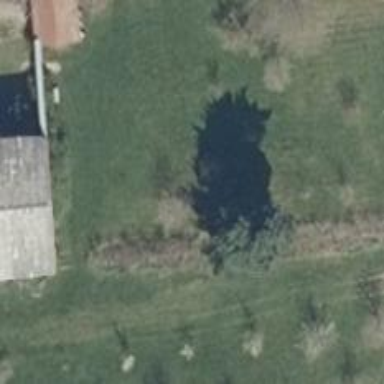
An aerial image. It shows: Needle-leaved tree in natural setting.